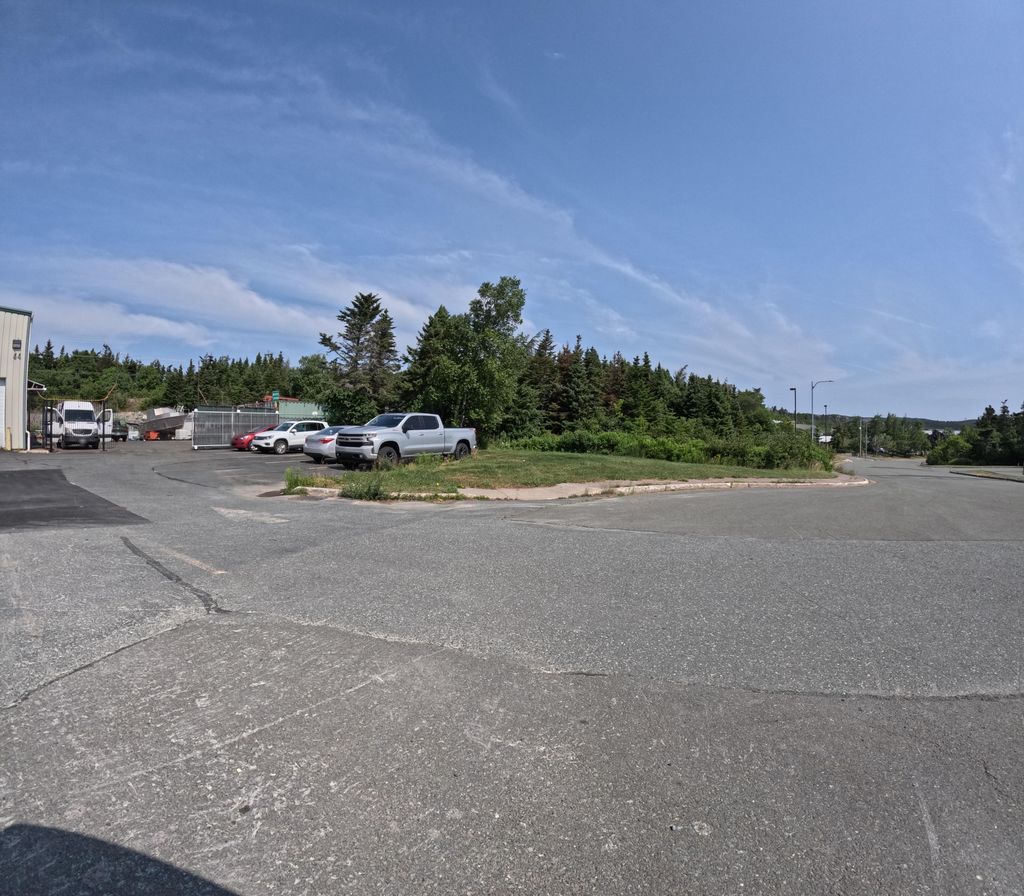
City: st_johns